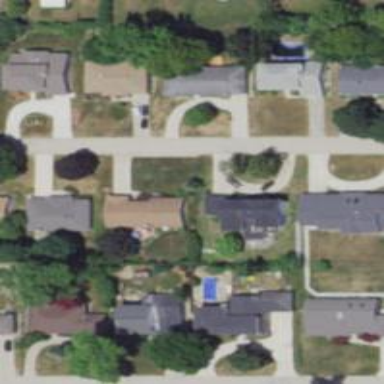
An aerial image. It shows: Driveway leading to service road.